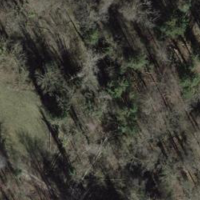
EUNIS habitat code: 44
Species observed at this site:
Lathyrus vernus
Buteo buteo
Milvus milvus